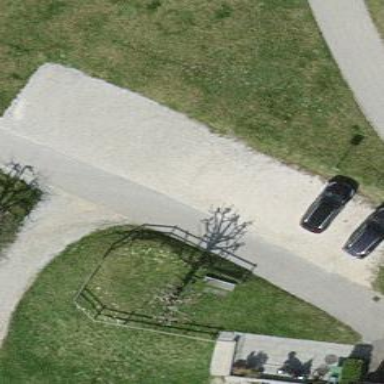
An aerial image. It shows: Street side parking area.